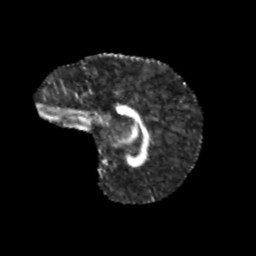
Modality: FA
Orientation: sagittal
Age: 9
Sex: male
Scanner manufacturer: siemens
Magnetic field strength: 3 T
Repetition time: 3.8 s
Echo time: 0.07 s